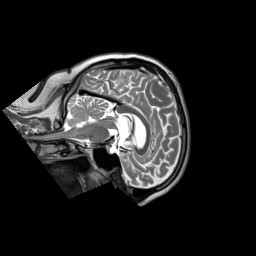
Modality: T2w
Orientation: sagittal
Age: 57
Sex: male
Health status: ill
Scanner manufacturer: siemens
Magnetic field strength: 3 T
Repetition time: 2.8 s
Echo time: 0.326 s